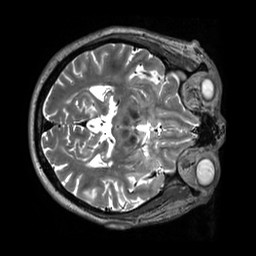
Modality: T2w
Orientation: axial
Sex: male
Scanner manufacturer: siemens
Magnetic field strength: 3 T
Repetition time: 3.2 s
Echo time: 0.409 s